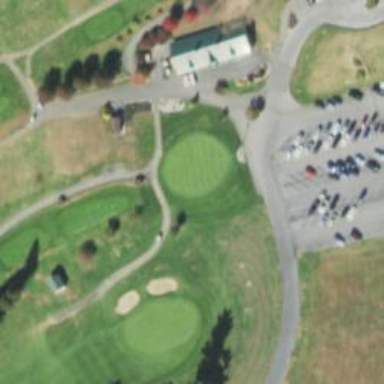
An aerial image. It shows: Service road designated as golf cart path.